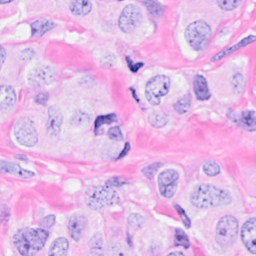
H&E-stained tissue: Breast